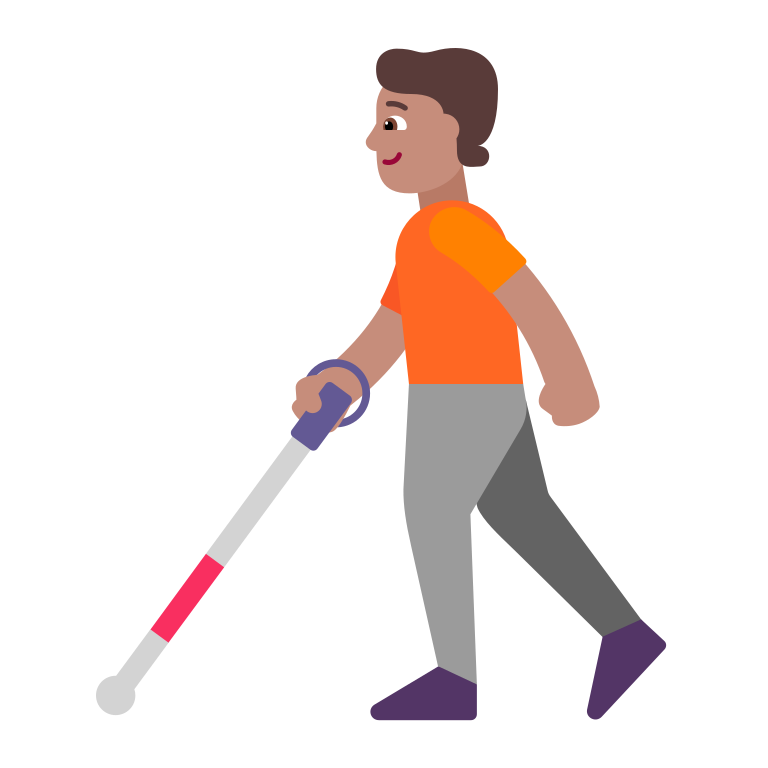
person with white cane flat